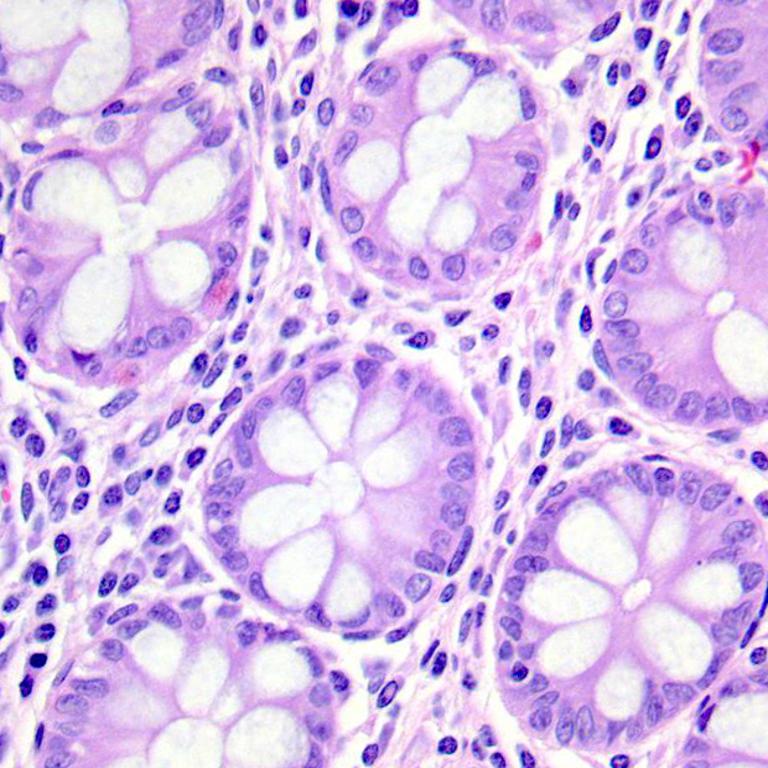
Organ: colon
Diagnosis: benign